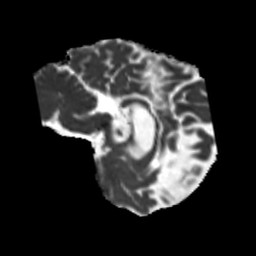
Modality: MD
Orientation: sagittal
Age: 62
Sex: female
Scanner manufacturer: siemens
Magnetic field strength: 3 T
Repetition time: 5.25 s
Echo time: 0.08 s